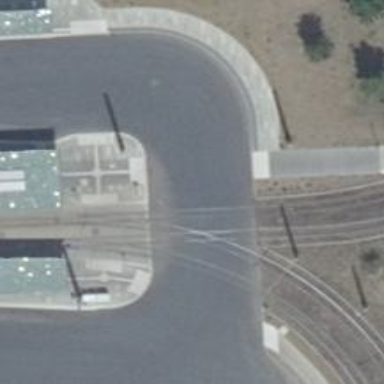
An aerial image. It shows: Tram railway line with electrified contact line.